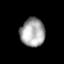
Tissue: lung
Cell type: Epithelial cells
Senescence score: 0.1402
Nuclear area (px): 685
Mean DAPI intensity: 165.896